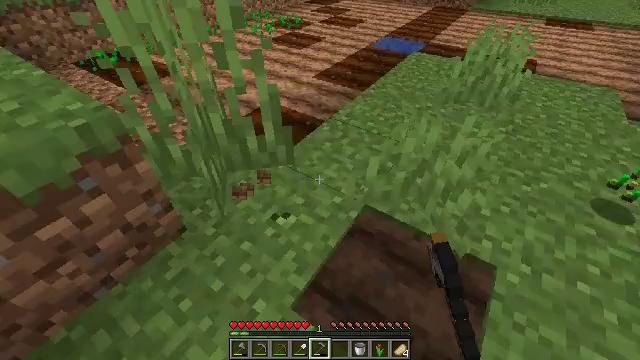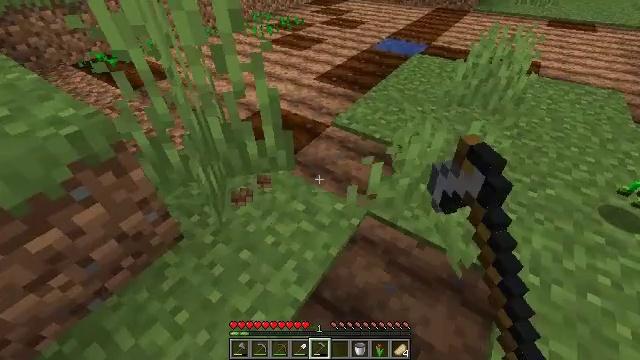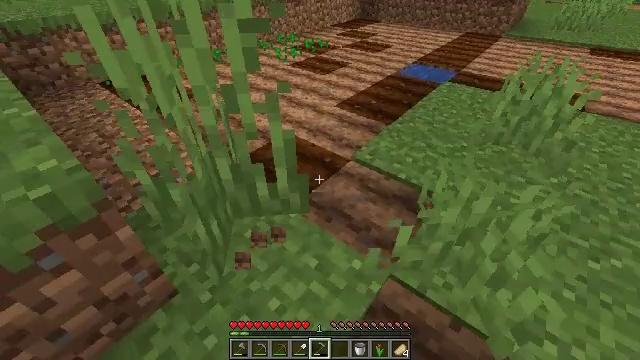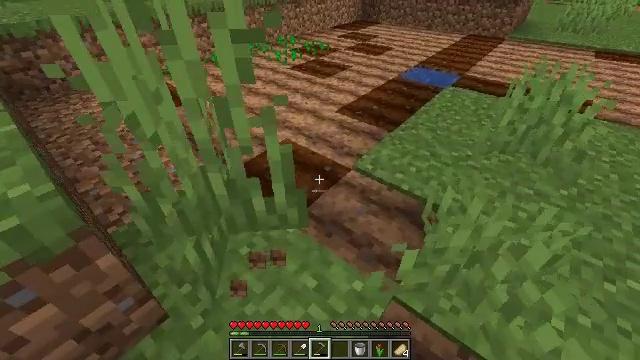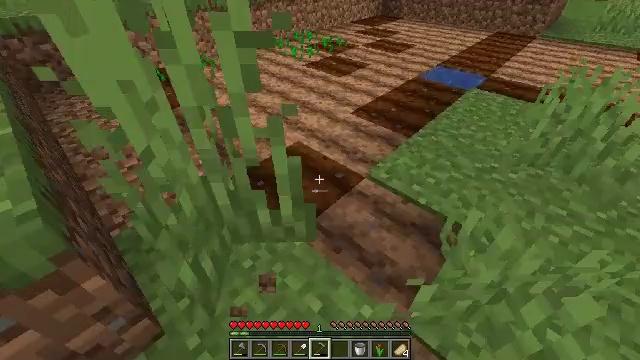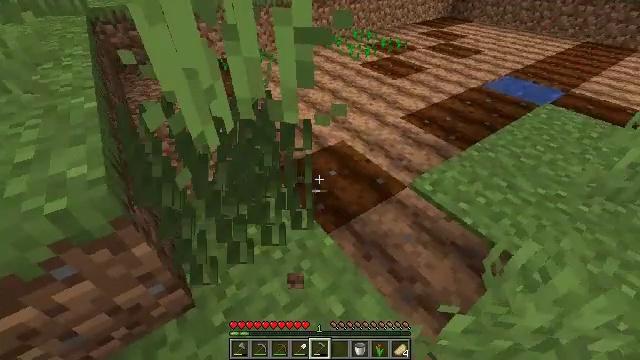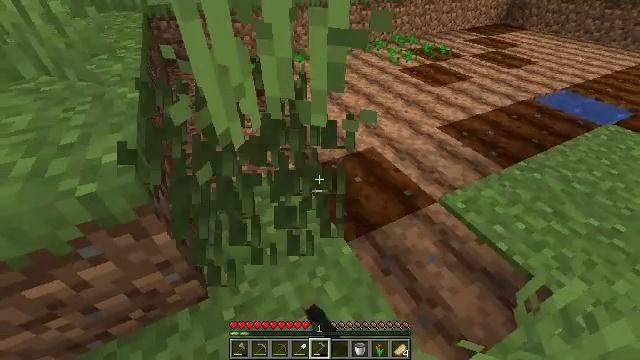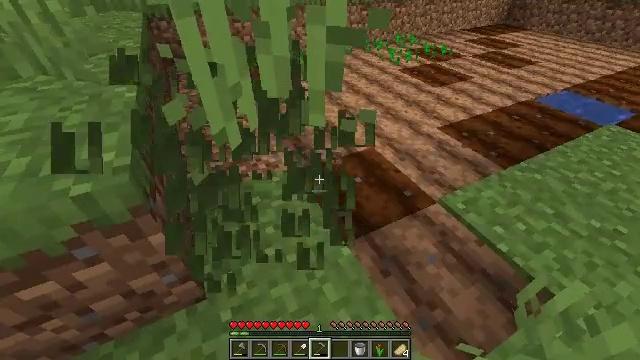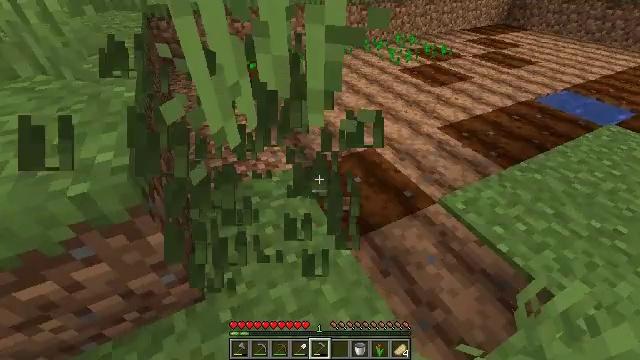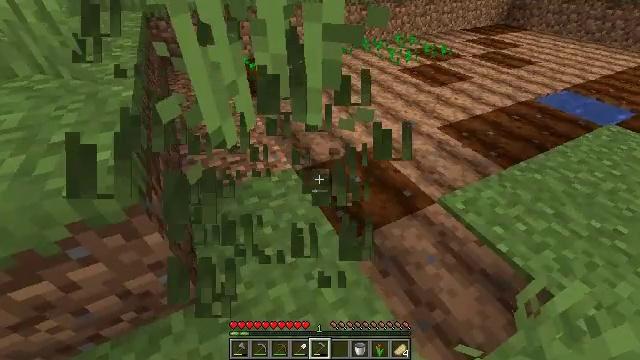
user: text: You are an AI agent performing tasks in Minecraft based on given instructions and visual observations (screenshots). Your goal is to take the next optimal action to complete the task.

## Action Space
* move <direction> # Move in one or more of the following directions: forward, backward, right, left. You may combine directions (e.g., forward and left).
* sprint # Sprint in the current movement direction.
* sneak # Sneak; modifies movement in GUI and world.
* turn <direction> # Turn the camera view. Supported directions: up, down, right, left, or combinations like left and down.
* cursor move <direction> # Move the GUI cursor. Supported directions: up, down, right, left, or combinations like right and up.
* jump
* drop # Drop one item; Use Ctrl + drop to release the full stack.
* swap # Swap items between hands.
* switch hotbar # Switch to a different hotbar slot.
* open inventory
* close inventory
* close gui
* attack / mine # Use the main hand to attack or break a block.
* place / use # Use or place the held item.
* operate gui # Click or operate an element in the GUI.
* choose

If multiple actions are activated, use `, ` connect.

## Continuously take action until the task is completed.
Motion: motion action
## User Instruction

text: Remove the tall grass to clear the area.
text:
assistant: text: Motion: move forward, use / place
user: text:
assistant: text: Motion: move forward, turn left and up, use / place
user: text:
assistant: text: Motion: move forward, use / place
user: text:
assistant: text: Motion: turn left and down, use / place
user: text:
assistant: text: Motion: turn left, attack / mine and use / place
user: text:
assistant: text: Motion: turn left, attack / mine and use / place
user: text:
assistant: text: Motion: no_op
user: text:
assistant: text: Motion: attack / mine
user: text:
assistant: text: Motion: attack / mine
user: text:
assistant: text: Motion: attack / mine